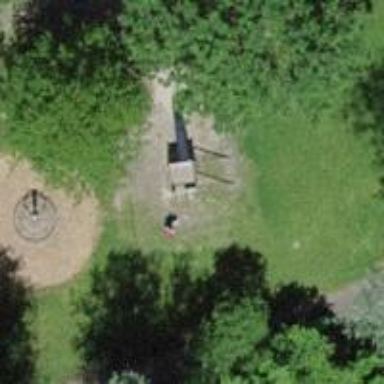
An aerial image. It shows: Playground featuring slide.